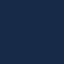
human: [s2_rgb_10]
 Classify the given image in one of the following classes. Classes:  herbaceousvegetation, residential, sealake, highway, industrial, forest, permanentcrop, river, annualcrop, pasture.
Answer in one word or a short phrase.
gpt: SeaLake